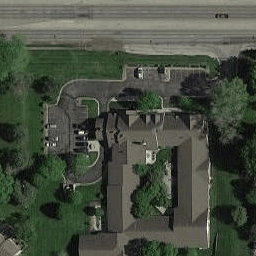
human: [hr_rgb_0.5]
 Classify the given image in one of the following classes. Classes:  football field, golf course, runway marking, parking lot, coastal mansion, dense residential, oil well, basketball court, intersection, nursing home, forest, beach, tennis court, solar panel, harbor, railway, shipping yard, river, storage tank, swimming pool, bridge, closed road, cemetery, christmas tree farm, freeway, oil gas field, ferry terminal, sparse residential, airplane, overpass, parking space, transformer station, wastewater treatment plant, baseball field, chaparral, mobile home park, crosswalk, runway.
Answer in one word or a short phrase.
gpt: nursing home